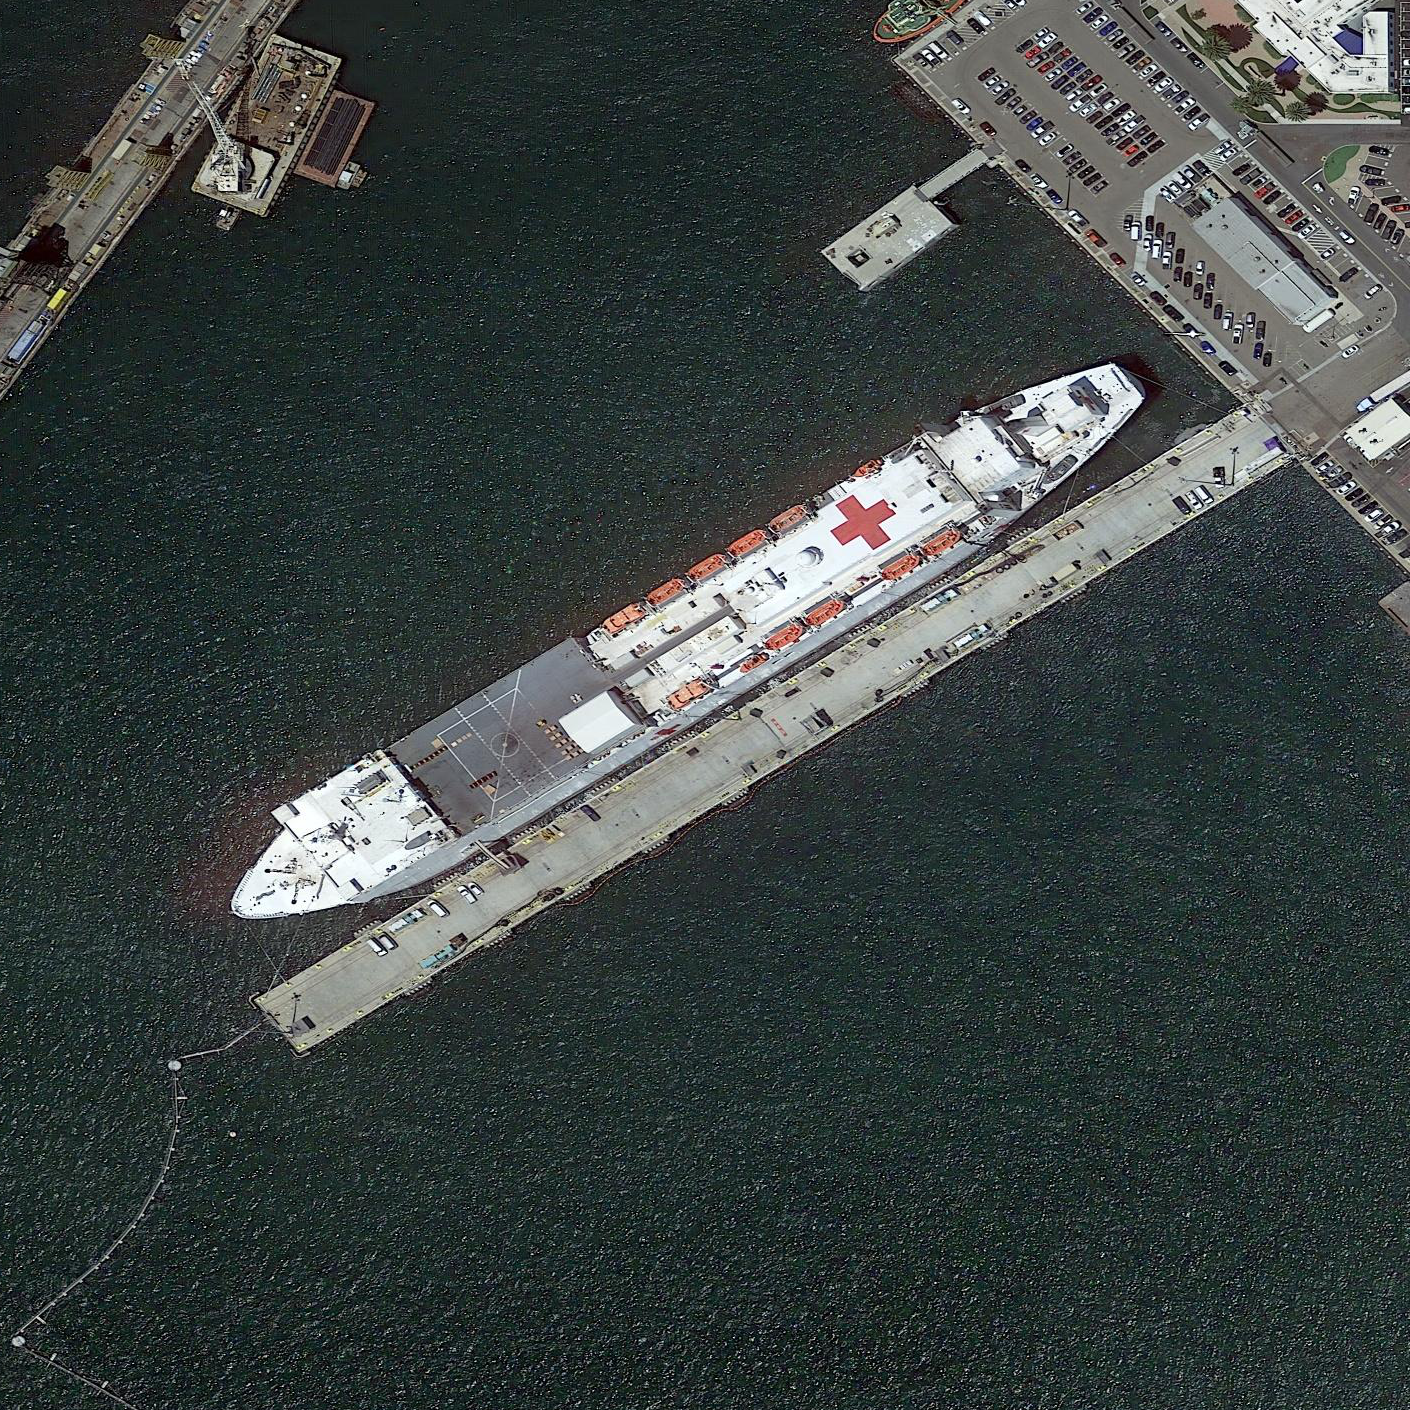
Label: civil